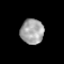
Tissue: prostate
Cell type: T cells
Senescence score: 0.3159
Nuclear area (px): 572
Mean DAPI intensity: 163.724